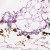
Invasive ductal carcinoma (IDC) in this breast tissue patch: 0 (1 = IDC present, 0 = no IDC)